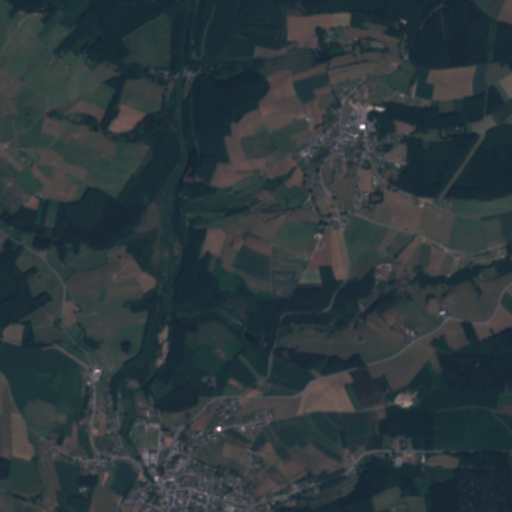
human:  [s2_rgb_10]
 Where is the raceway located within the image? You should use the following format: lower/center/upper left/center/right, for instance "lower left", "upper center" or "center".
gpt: The raceway is located in the center right of the image.
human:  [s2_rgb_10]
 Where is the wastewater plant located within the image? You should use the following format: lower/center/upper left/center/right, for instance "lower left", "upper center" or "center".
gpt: The wastewater plant is located in the lower left of the image.
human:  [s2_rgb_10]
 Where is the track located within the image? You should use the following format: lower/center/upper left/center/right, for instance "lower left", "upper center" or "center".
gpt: There is no track in the image.